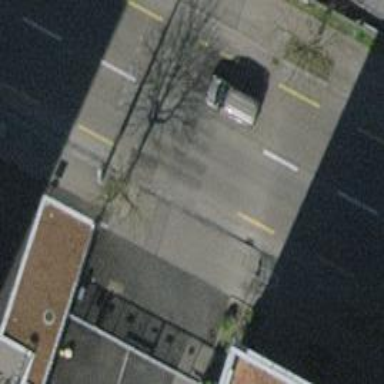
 there is separate lane for cycling on both sides."